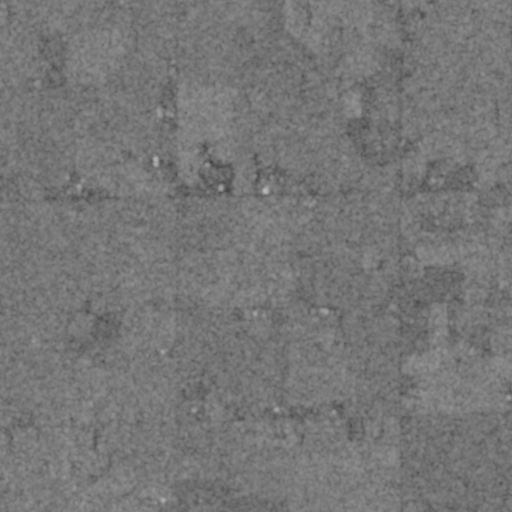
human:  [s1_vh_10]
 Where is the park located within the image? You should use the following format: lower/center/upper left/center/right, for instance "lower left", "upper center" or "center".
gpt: The park is located in the center right of the image.
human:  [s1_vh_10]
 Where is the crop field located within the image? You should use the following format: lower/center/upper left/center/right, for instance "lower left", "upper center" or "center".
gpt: There is no crop field in the image.

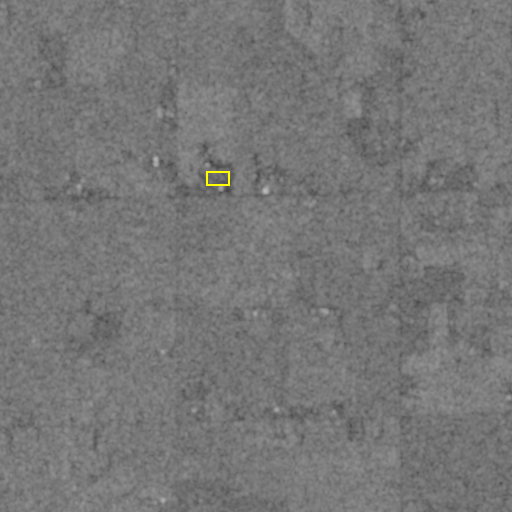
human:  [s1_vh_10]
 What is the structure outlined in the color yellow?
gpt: The structure outlined in yellow is a building.
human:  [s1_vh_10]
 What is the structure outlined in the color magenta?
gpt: There is no magenta outline.